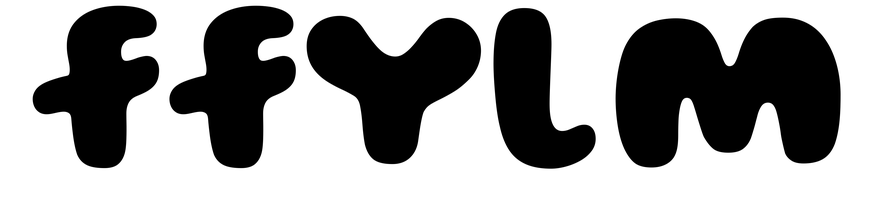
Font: Gluten_ExtraBold